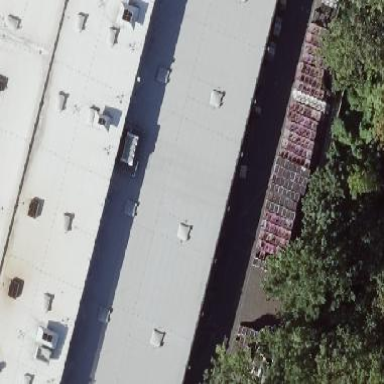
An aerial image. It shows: View of roof of building.